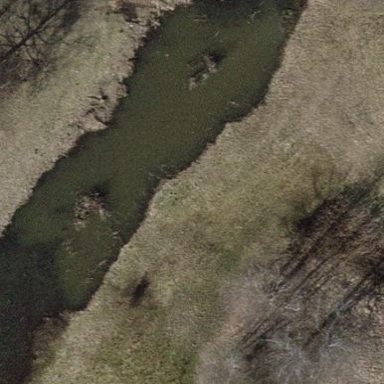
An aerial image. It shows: Serene pond surrounded by nature.